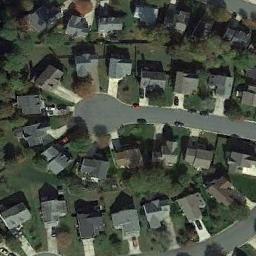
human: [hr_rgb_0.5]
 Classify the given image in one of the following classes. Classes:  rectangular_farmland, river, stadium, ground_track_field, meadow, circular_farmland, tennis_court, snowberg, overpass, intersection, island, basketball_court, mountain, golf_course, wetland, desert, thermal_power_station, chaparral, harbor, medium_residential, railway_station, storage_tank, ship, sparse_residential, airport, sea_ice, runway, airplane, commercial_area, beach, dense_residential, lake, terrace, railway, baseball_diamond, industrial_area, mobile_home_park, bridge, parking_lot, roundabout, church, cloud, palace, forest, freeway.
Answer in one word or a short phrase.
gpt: dense_residential